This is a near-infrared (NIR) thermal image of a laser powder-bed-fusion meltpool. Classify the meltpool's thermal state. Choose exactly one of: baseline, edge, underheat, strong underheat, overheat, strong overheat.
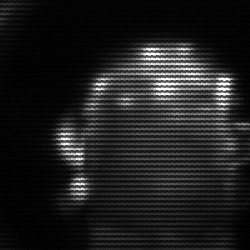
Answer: baseline